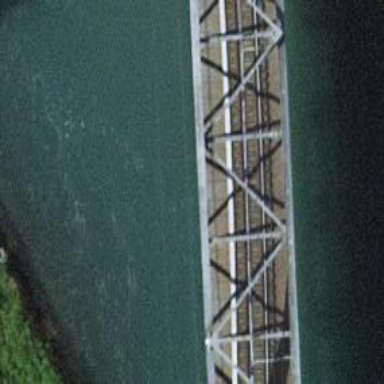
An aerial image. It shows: Historic bridge for railway with electrified contact lines.